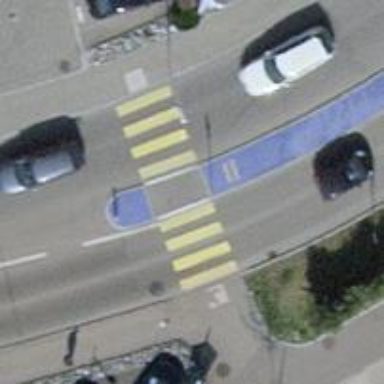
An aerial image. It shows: Uncontrolled zebra crossing on the road.